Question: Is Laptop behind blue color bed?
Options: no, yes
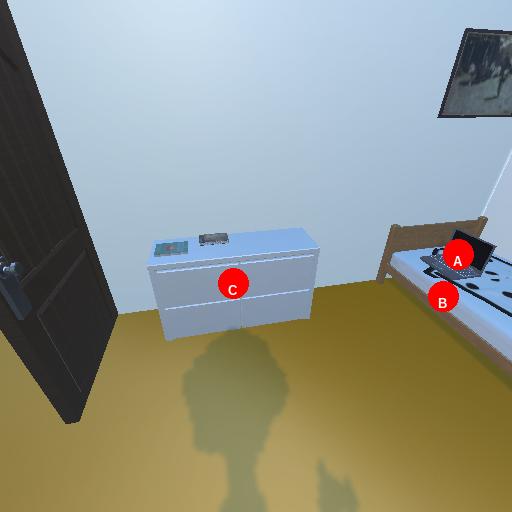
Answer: no